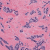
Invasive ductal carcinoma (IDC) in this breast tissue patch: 1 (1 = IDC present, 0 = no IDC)